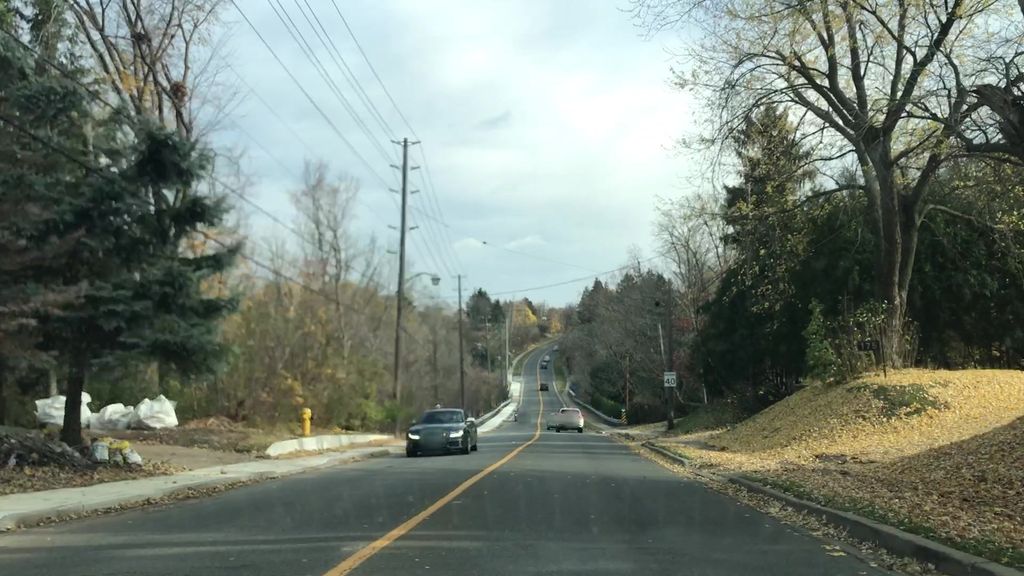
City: toronto